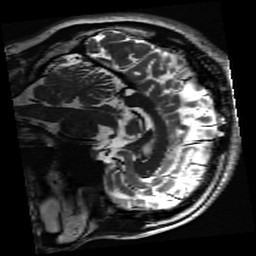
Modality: inplaneT2
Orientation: sagittal